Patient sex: F
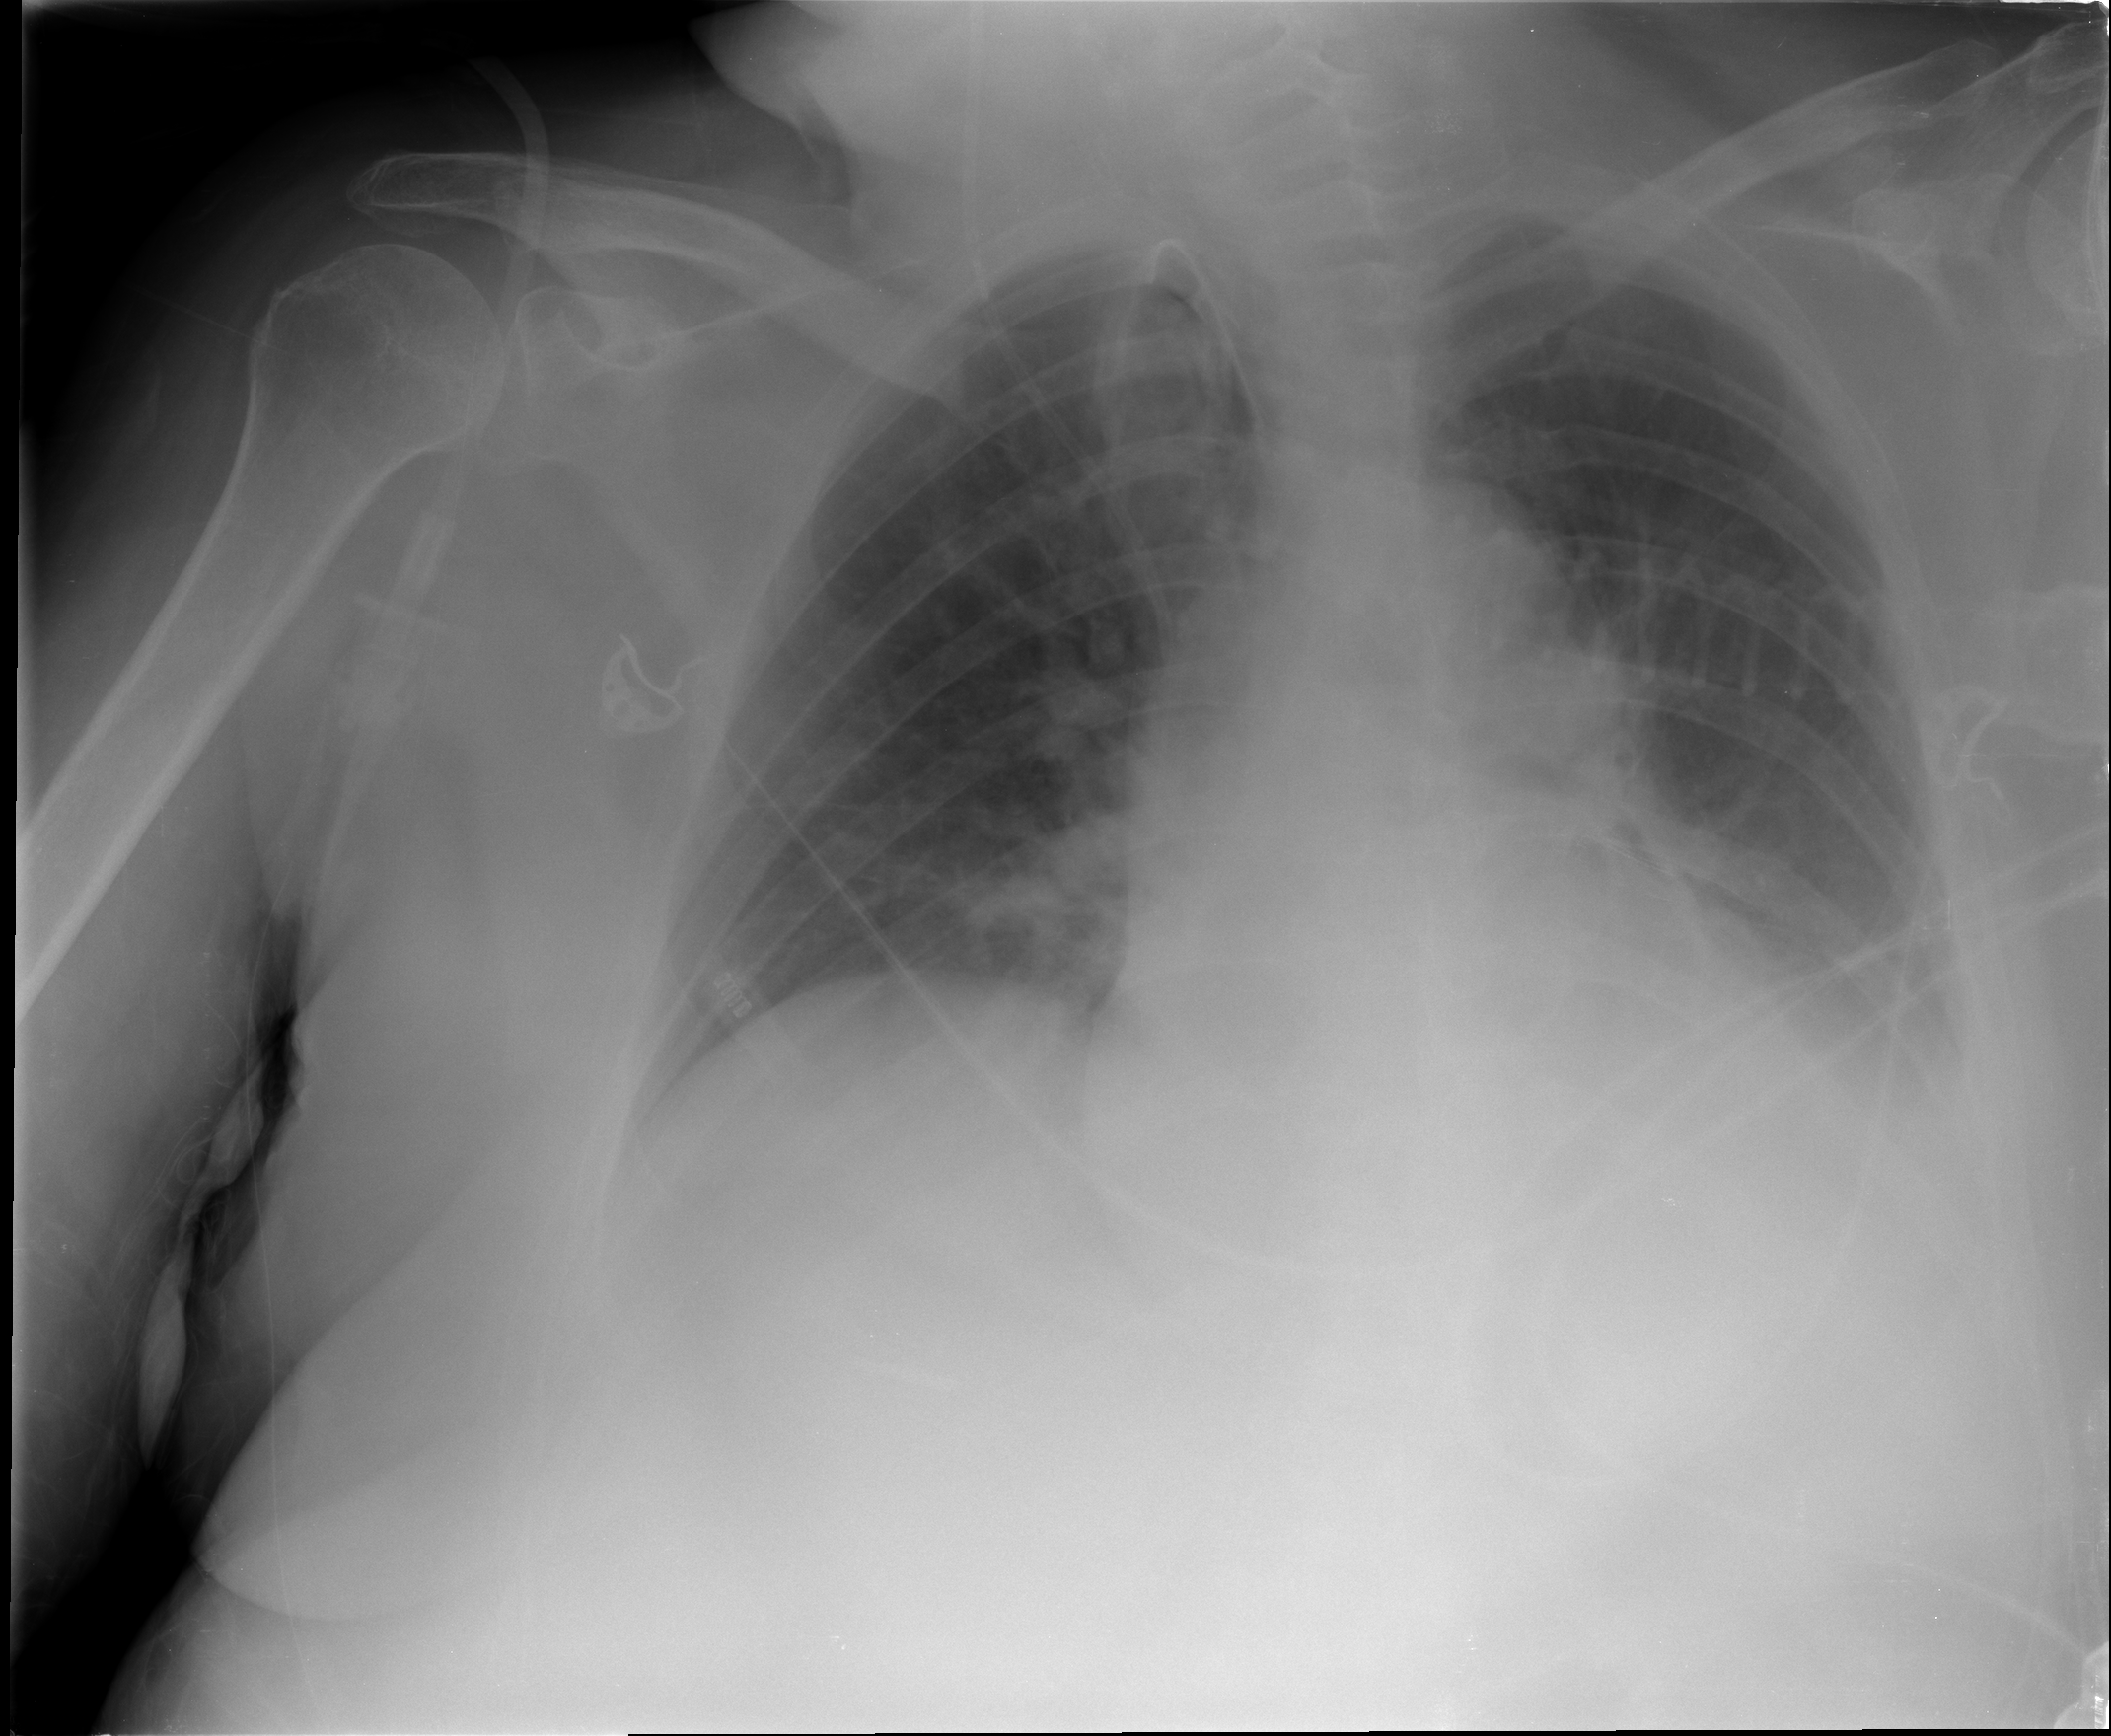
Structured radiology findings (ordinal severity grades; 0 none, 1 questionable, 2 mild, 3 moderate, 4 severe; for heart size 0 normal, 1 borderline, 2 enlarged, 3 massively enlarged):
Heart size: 0
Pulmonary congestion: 0
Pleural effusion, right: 0
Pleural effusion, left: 2
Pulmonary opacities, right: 0
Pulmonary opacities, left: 0
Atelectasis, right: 0
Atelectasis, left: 2